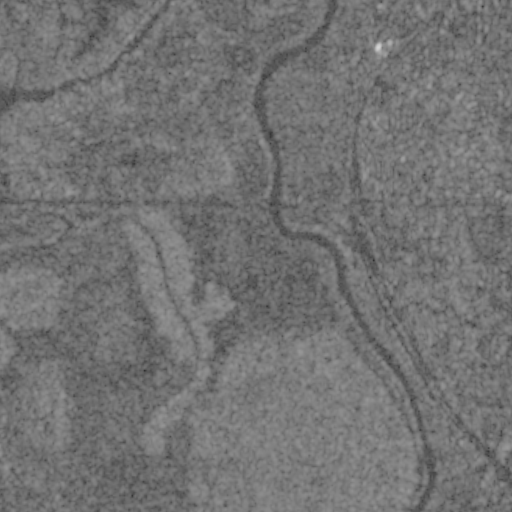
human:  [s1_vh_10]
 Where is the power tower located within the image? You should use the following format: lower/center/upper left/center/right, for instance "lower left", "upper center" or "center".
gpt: The power tower is located in the lower right of the image.
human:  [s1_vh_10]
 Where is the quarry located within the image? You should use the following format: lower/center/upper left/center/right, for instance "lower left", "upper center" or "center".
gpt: The quarry is located in the lower left of the image.
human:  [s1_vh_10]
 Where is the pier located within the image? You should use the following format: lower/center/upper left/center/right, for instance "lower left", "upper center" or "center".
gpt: The pier is located in the upper left of the image.
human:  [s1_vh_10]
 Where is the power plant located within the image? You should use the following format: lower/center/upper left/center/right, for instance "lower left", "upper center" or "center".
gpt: There is no power plant in the image.

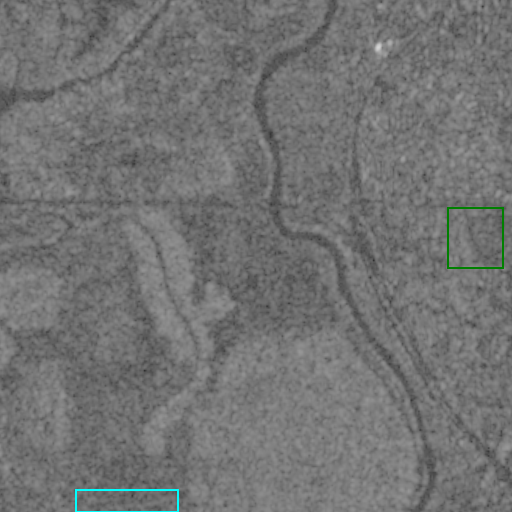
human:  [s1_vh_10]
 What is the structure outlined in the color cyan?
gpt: The structure outlined in cyan is a crop field.
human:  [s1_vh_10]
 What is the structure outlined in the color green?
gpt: The structure outlined in green is a park.
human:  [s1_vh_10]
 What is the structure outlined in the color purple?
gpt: There is no purple outline.